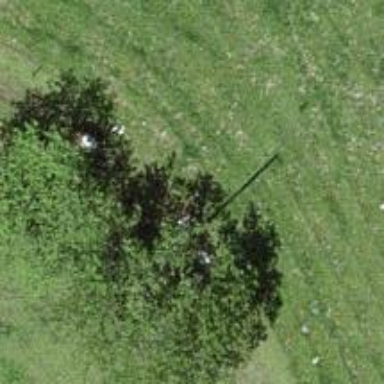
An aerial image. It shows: Minor power line.